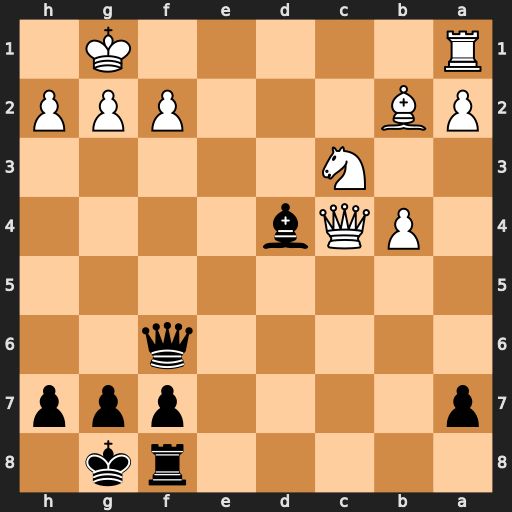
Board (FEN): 5rk1/p4ppp/5q2/8/1PQb4/2N5/PB3PPP/R5K1
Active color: b
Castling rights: -
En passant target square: -
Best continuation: Qxf2+ Kh1 Qxb2 Rb1 Qxc3 Qxc3 Bxc3